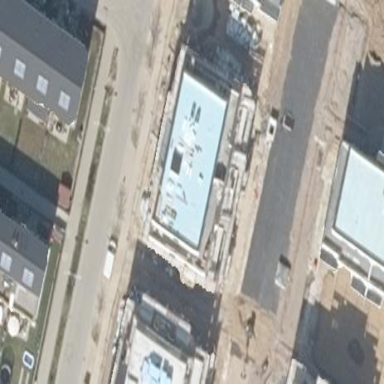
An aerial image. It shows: Apartment building with flat roof.